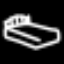
Label: bed